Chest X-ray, PA view. Patient: 52 years old, sex F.
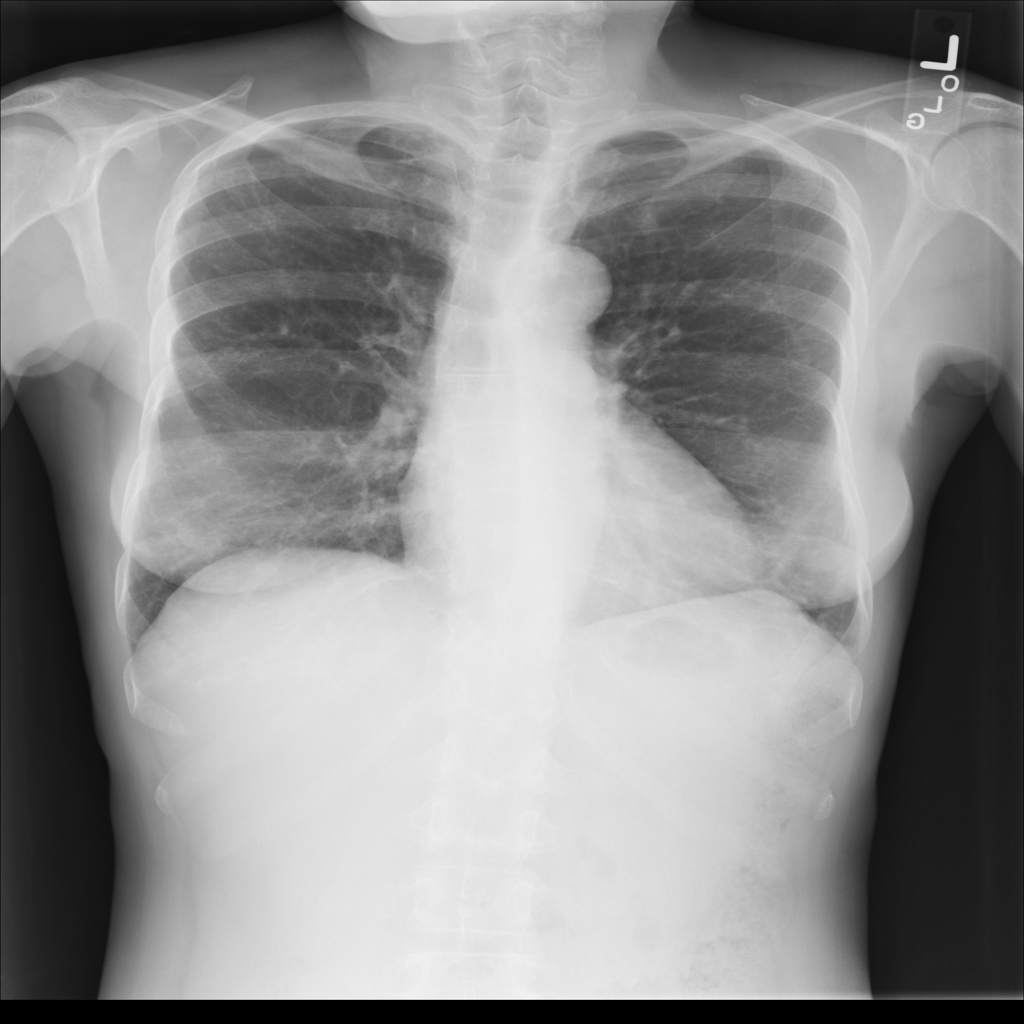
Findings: Cardiomegaly